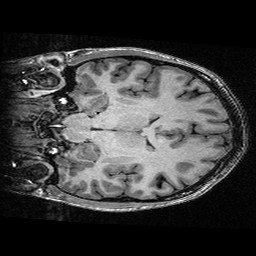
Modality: T1w
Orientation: coronal
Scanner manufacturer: ge
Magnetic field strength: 3 T
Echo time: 0.00318 s